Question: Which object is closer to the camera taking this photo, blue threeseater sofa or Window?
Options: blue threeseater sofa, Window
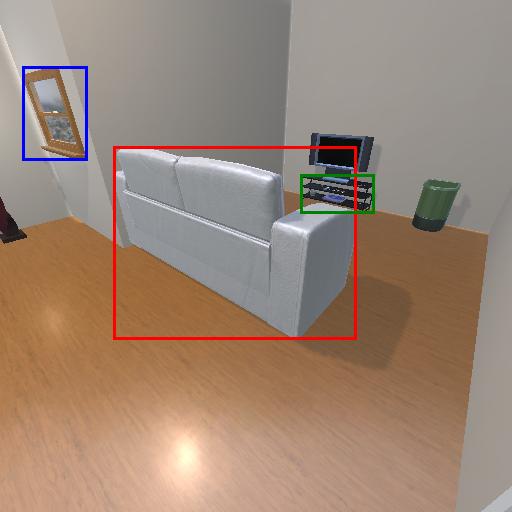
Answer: blue threeseater sofa